Aerial crown-view tile of a tropical tree (Barro Colorado Island, Panama), acquired 20250915:
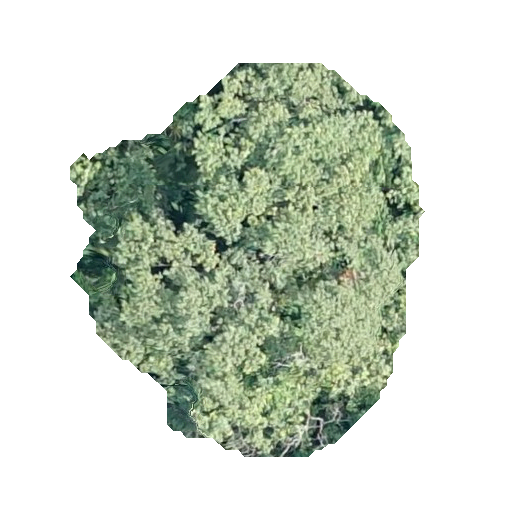
Species: Luehea seemannii
GBIF accepted scientific name: Luehea seemannii
Crown area: 146.126 m²